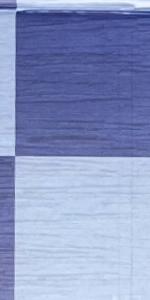
Label: Empty